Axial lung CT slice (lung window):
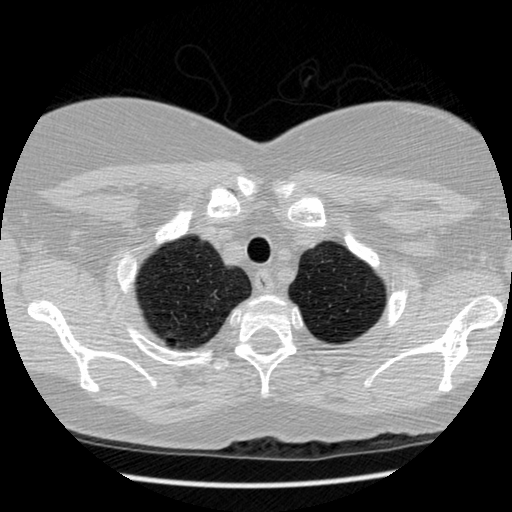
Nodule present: no